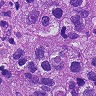
Metastatic tissue present: yes